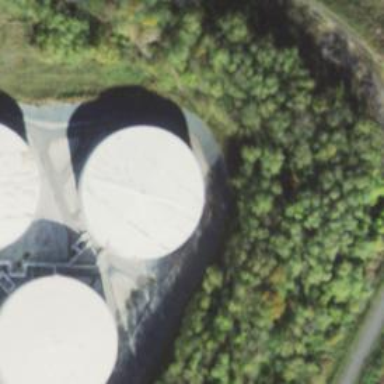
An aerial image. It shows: Storage tank with man-made structure.